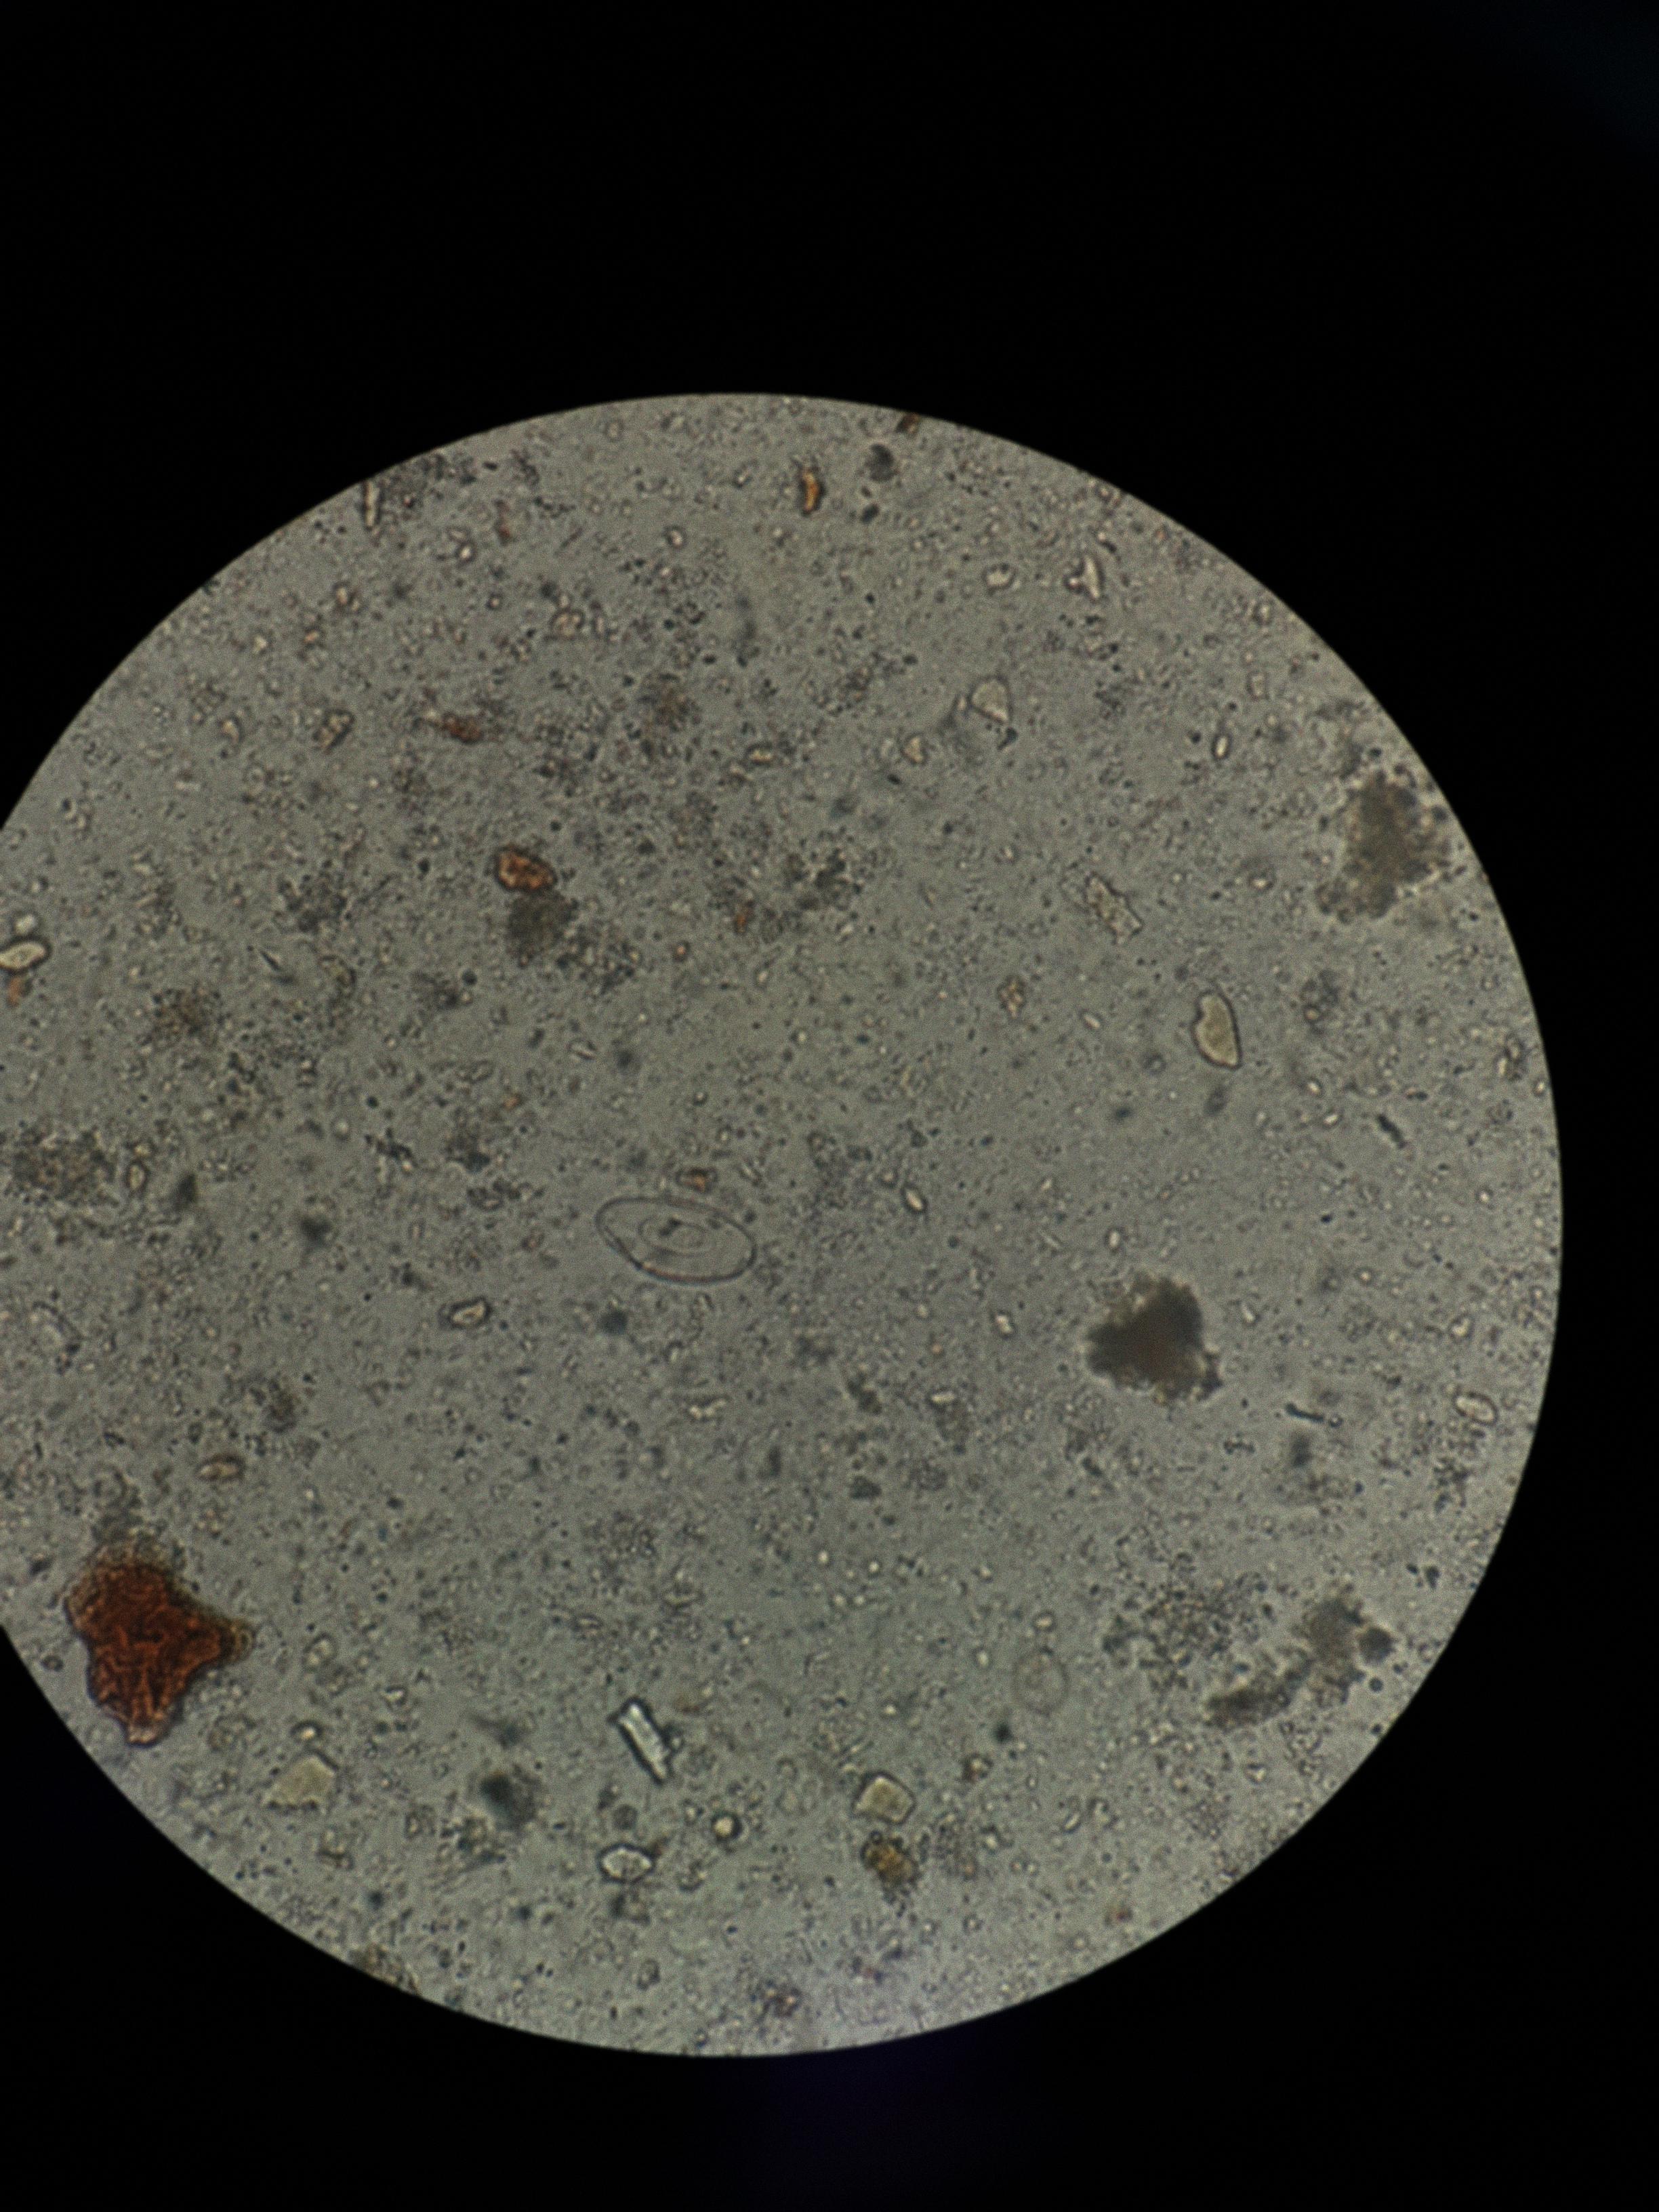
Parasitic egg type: Enterobius vermicularis